Question: I just freshly installed Windows 8.1 and Visual Studio 2015 RC Community Edition.
The compilation of an existing c++ project failed, not finding '<windows.h>' for include. In order to fix that I installed Windows 8.1 SDK with no luck.
Looking into it my Project Settings for the "Win32" configuration says:

Why does VS2015 display Windows 10 as default target platform and why can't I change the value to Windows 8.1?
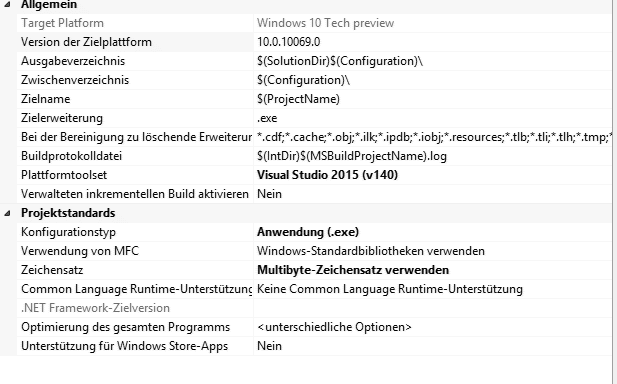
Answer: The installation of
-
and
-
seems to be done by default during Visual Studio 2015 RC setup.
The optional selection of 'Windows 8.1 and Windows Phone 8.0/8.1 Tools' does not seem to install the respective Platform Toolsets properly alongside of the Windows X versions in order to be able to change that on the respective project settings page.
Uninstalling the above mentioned Tool- and SDK-Kits for Windows 10 made
'''
Target Platform Windows
'''
available in the Project Settings and I can choose Version 8.1 now.
Now '<windows.h>' is found again.